Question: Searched the web for 2 hours because of this (so a good link to relevant topics will be more then welcome).
In the statistics of HTTP requests in wireshark (Statistics-> HTTP-> Requests), what does the column refer to (highlighted in the image)??

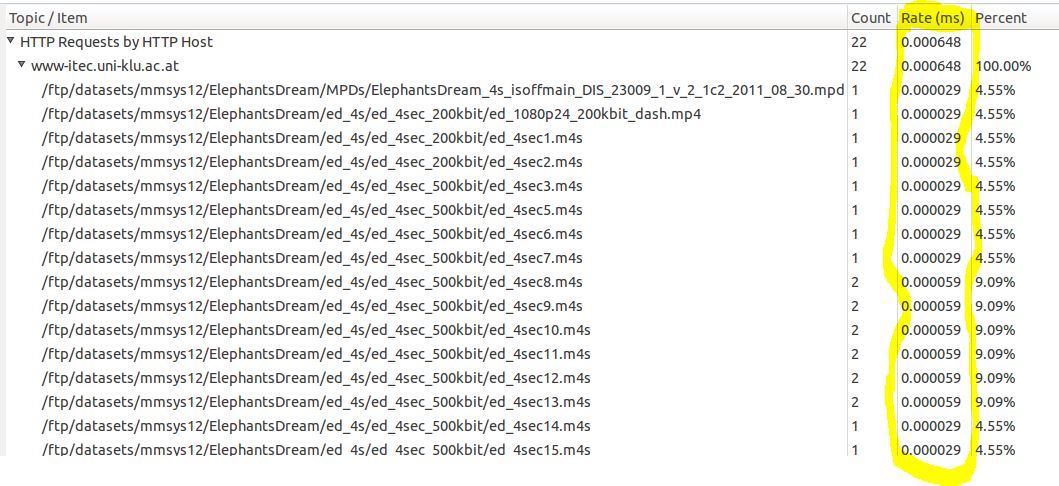
Answer: Looking at the wireshark website forum, I found the following answer:
<URL>
rate(ms) refers to "the average packet rate"